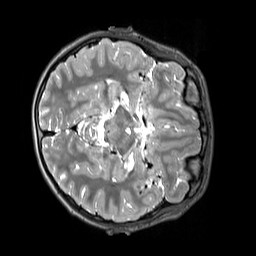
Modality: T2w
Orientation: axial
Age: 11
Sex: male
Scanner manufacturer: siemens
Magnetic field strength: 3 T
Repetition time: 3.2 s
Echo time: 0.408 s